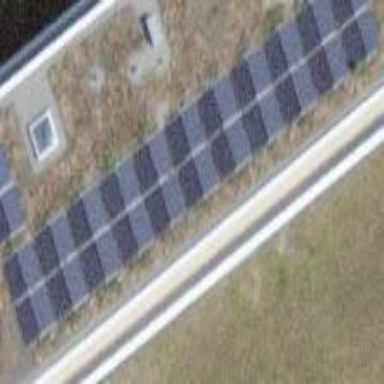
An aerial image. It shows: Solar power generator.